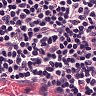
Metastatic tissue present: no